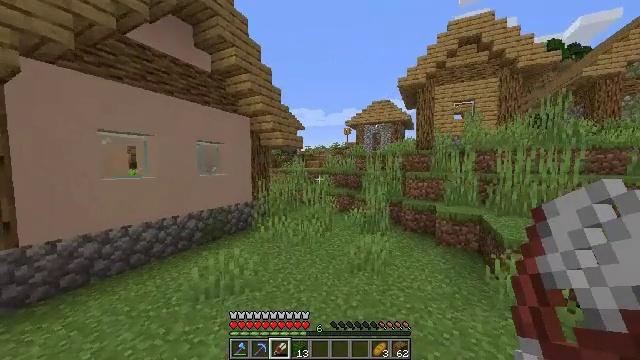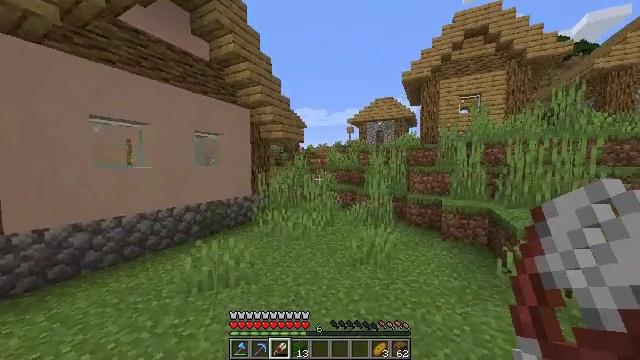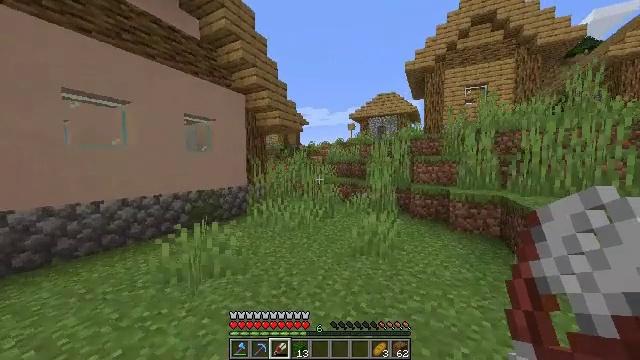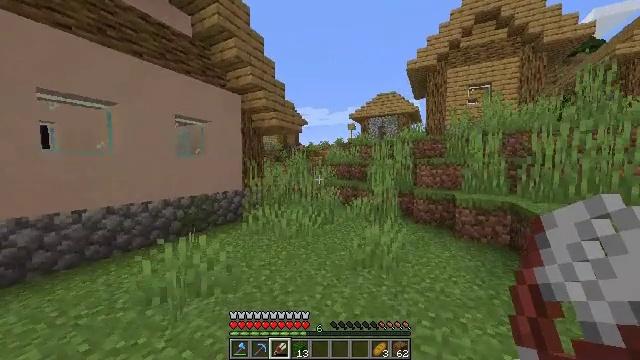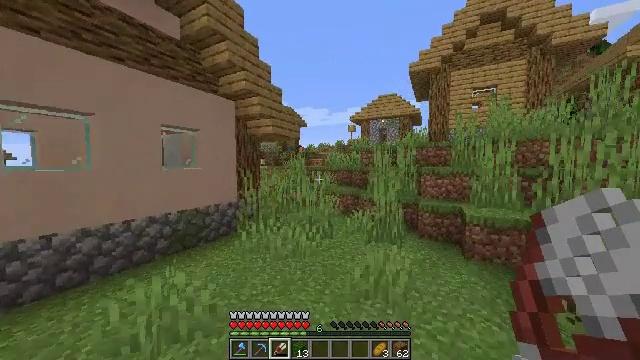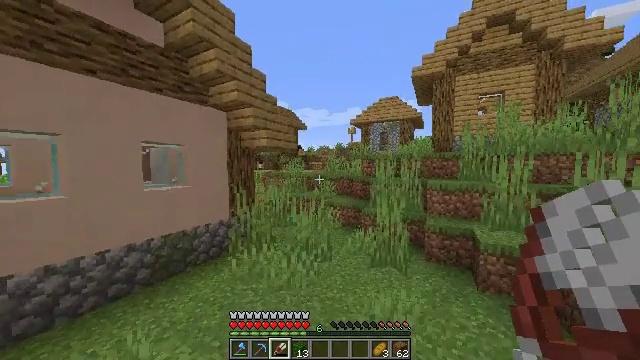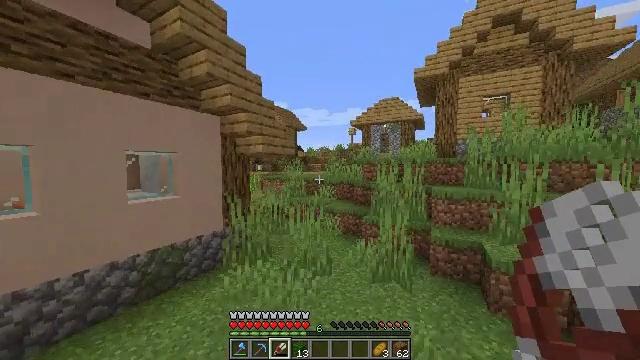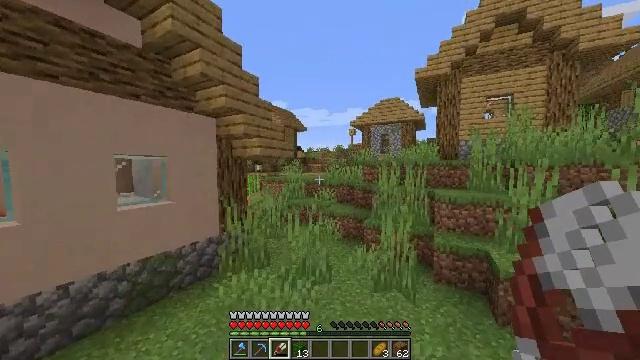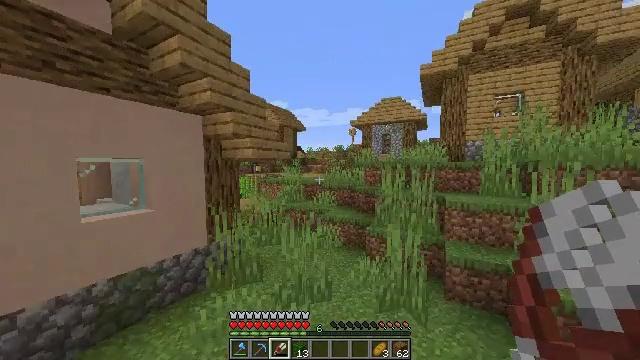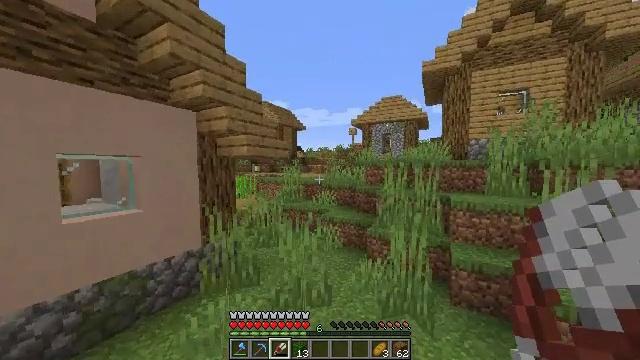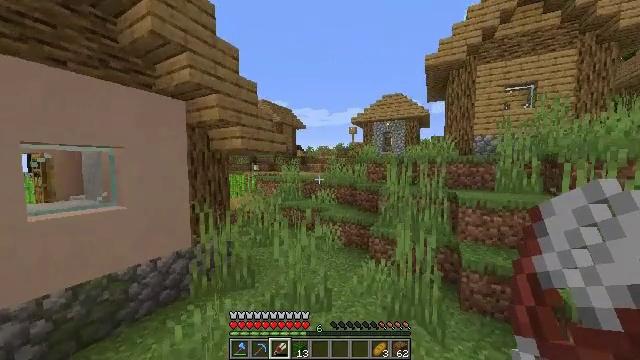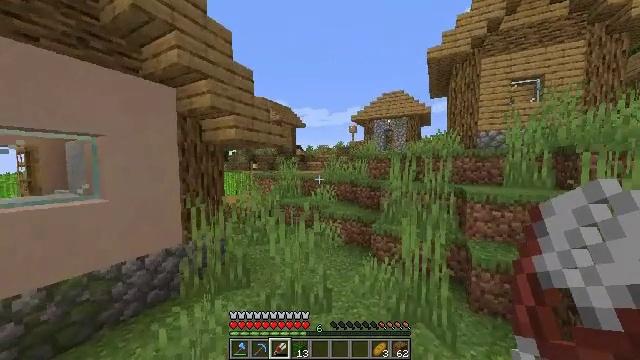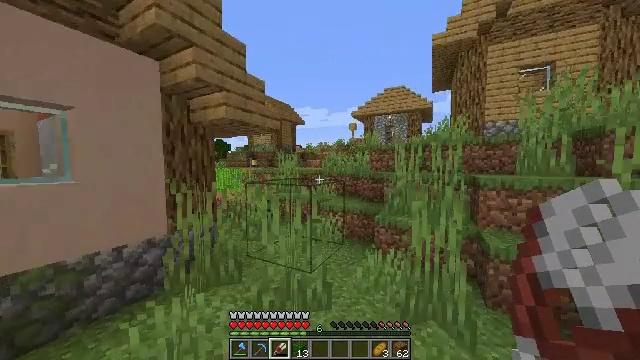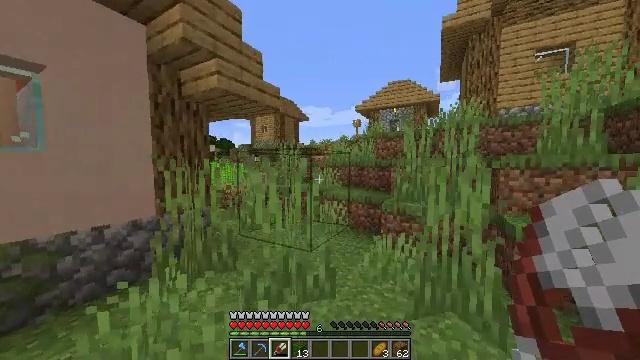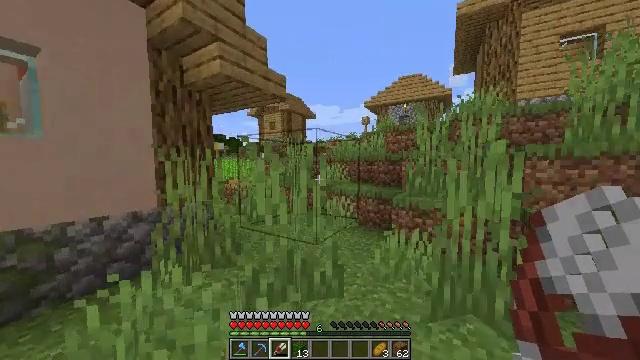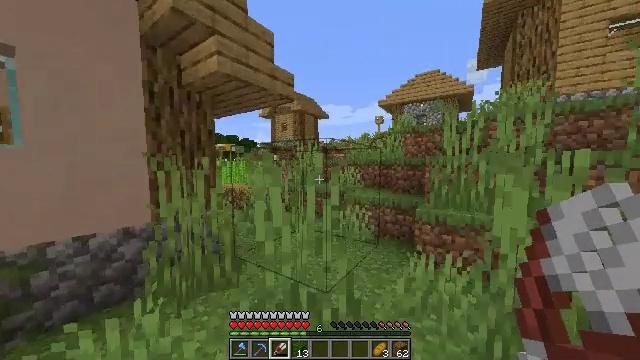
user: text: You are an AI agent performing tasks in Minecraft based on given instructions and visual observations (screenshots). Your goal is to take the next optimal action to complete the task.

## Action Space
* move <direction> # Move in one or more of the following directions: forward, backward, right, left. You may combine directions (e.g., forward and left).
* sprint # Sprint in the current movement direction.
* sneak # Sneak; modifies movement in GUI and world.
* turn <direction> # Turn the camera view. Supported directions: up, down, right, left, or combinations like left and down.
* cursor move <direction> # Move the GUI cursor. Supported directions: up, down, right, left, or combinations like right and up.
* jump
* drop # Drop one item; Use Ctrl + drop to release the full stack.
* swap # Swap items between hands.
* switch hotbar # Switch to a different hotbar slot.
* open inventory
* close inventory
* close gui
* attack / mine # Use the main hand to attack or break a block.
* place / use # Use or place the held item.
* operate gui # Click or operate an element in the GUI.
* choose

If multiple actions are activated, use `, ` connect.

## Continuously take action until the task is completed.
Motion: motion action
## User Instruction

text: Remove oak leaves from branches.
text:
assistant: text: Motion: move forward, sprint, jump
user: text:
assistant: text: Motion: move forward, sprint, jump
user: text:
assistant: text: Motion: move forward, sprint, jump
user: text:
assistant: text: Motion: move forward, sprint, jump
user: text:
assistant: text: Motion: move forward, sprint, jump
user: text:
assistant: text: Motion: move forward, sprint, jump
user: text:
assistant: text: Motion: move forward, sprint, jump
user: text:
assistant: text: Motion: move forward, sprint, jump
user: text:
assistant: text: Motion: move forward, sprint, jump
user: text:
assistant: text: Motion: move forward, sprint, jump
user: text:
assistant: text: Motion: move forward, sprint, jump
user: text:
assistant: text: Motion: move forward, sprint, jump
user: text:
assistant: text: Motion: move forward, sprint, jump
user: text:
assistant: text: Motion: move forward, sprint, turn left, jump
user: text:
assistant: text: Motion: move forward, sprint, turn left, jump
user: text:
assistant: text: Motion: move forward, sprint, turn left, jump
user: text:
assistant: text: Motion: move forward, sprint, turn left, jump
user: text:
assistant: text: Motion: move forward, sprint, jump
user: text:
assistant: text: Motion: move forward, sprint, jump
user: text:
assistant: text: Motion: move forward, sprint, turn left, jump
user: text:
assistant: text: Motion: move forward, sprint, turn left, jump
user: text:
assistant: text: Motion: move forward, sprint, turn left, jump
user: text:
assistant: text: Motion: move forward, sprint, turn left, jump
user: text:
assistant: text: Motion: move forward, sprint, jump
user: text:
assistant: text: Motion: move forward, sprint, jump
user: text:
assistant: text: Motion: move forward, sprint, jump
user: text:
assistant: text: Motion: move forward, sprint, jump
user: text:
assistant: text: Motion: move forward, sprint, jump
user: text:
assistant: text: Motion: move forward, sprint, jump
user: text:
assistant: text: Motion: move forward, sprint, jump